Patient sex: F
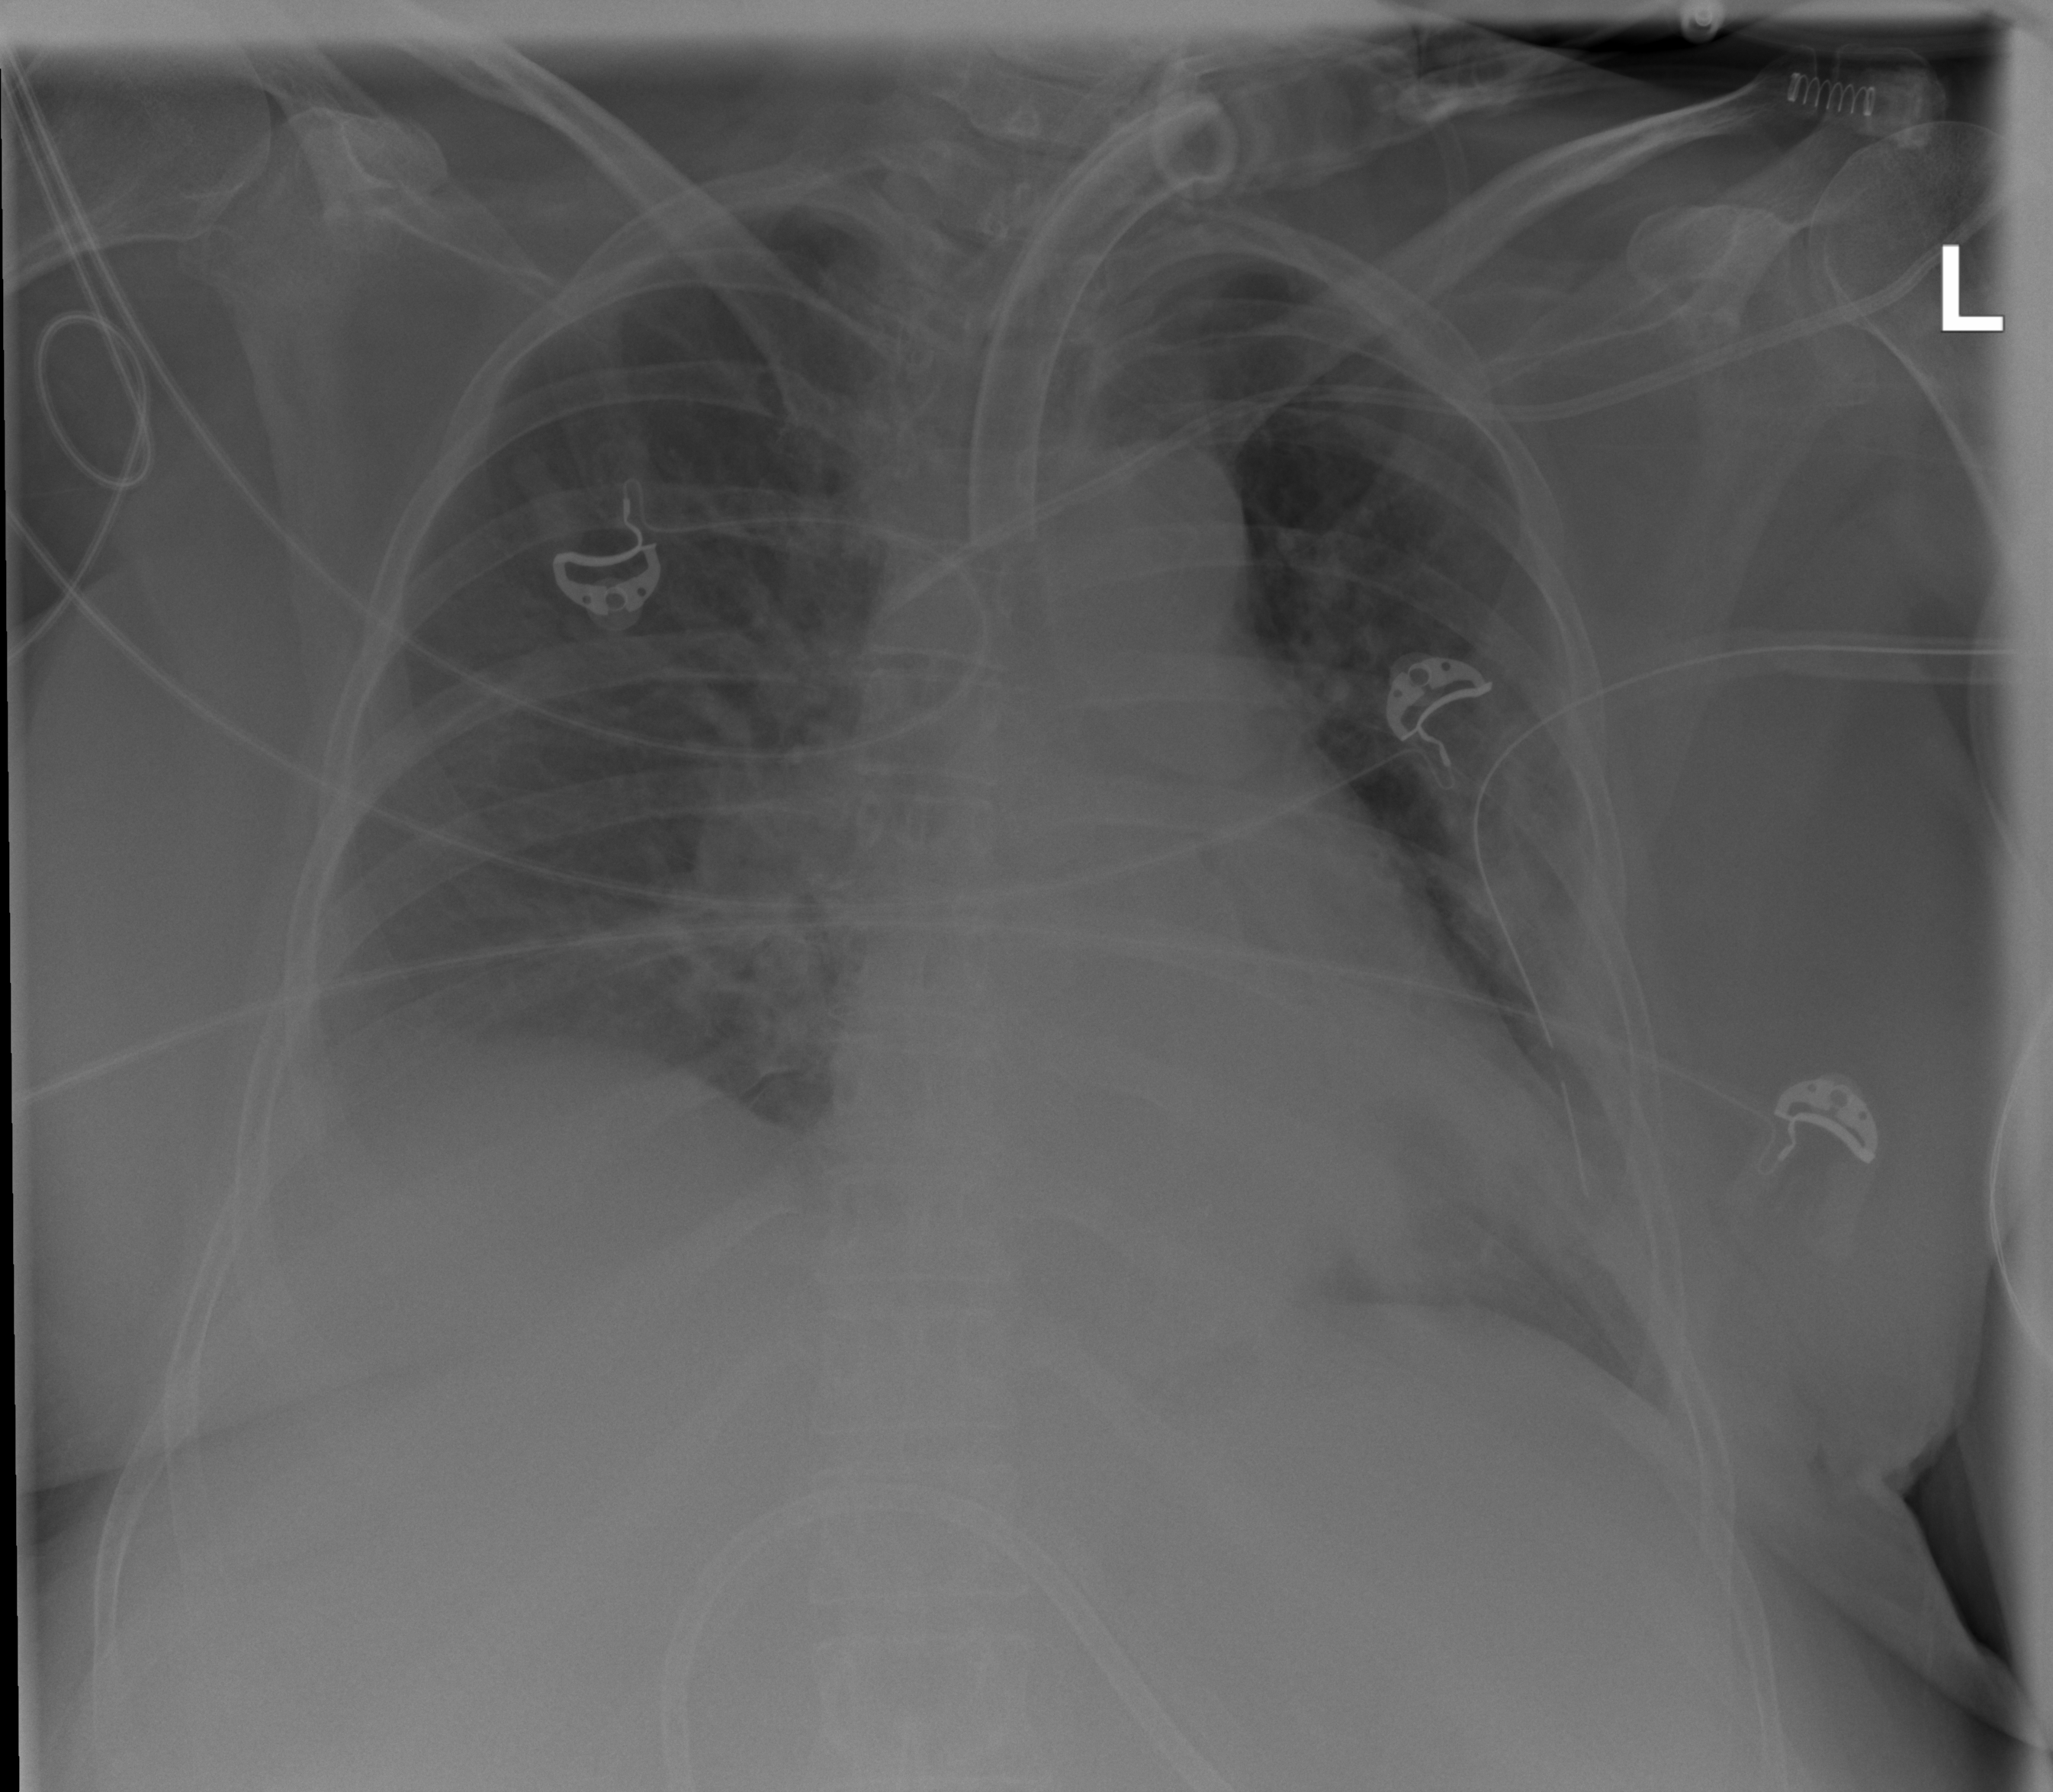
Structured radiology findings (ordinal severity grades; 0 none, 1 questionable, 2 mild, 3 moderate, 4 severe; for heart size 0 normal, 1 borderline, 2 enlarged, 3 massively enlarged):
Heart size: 2
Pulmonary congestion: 2
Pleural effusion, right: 2
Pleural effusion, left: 1
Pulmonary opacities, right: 0
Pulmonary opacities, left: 2
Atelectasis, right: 2
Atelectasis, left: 2